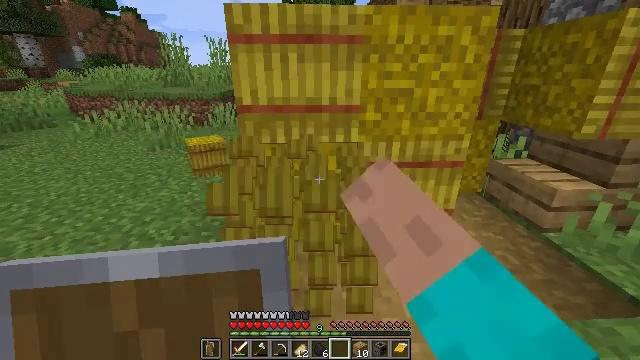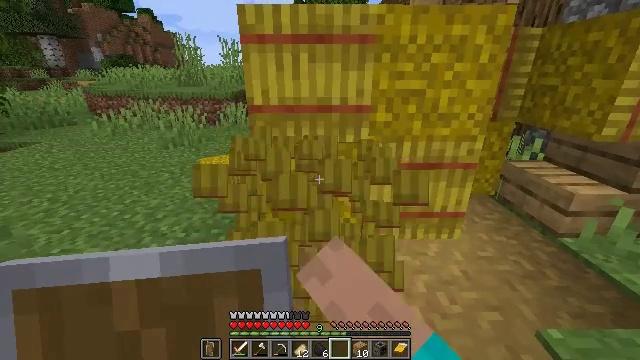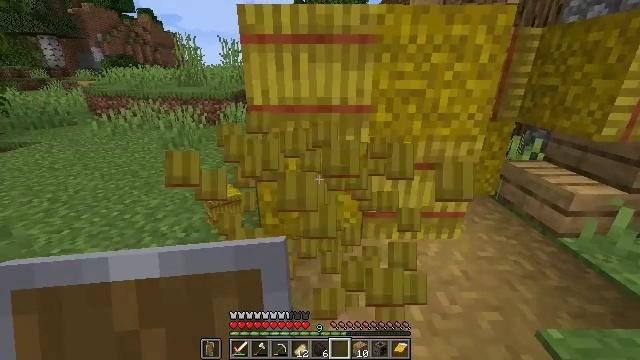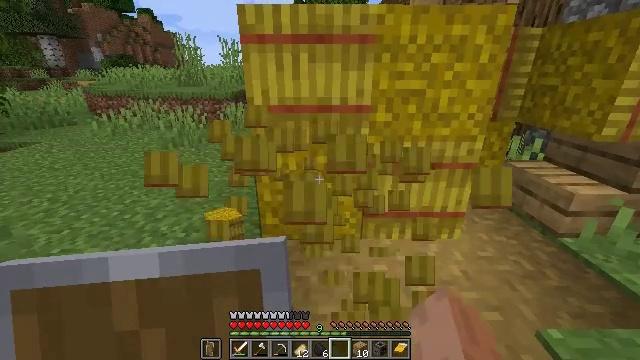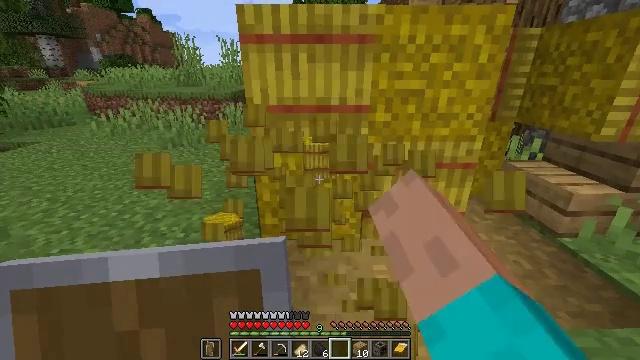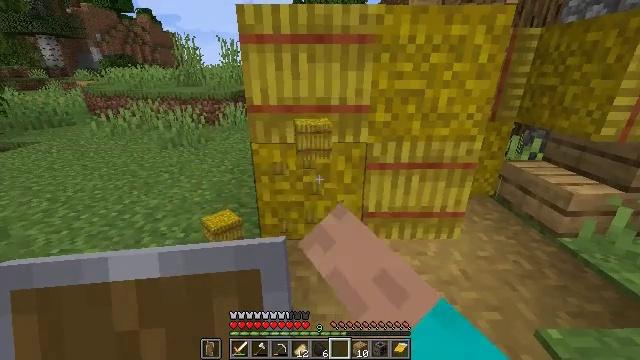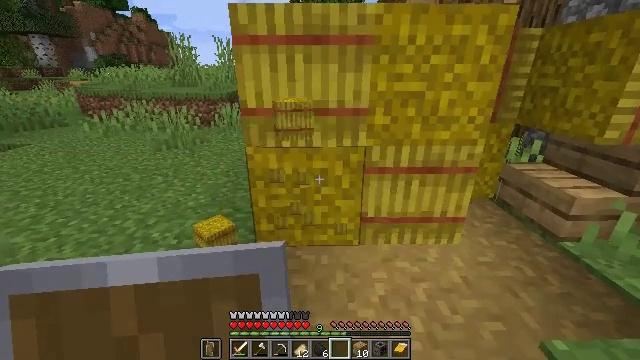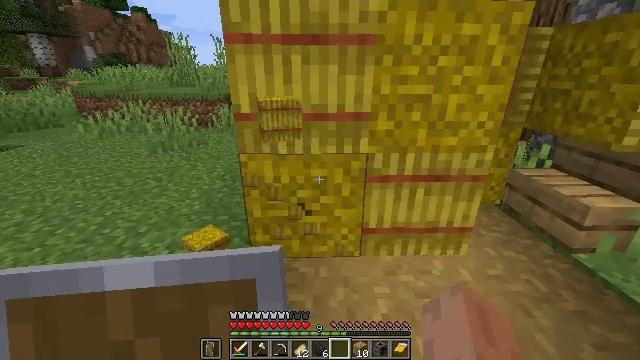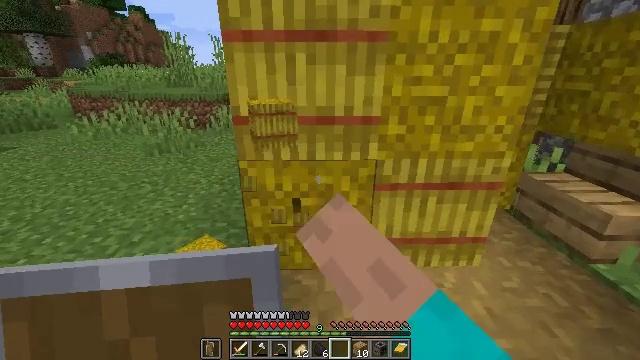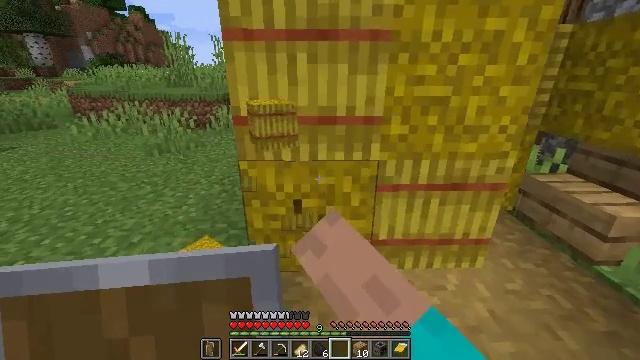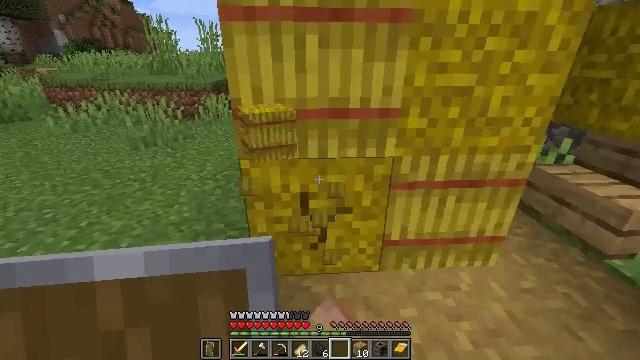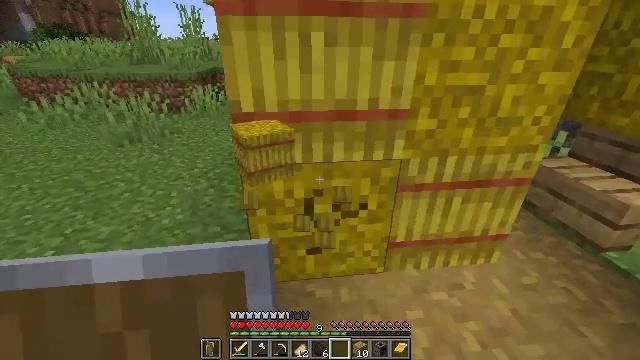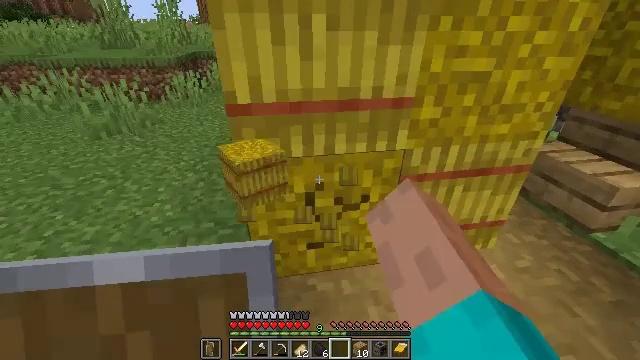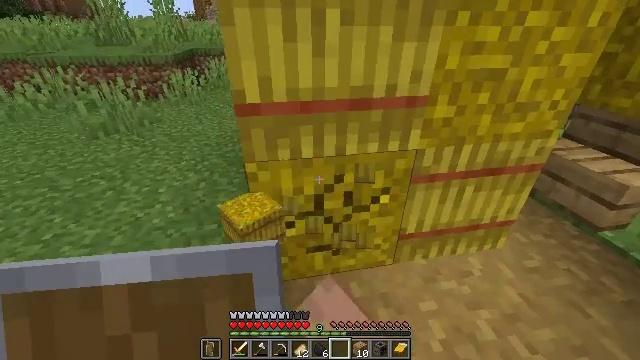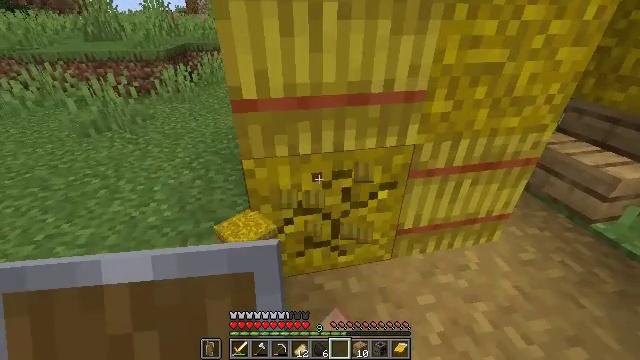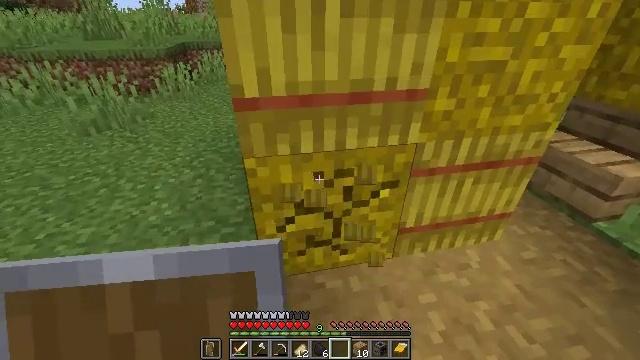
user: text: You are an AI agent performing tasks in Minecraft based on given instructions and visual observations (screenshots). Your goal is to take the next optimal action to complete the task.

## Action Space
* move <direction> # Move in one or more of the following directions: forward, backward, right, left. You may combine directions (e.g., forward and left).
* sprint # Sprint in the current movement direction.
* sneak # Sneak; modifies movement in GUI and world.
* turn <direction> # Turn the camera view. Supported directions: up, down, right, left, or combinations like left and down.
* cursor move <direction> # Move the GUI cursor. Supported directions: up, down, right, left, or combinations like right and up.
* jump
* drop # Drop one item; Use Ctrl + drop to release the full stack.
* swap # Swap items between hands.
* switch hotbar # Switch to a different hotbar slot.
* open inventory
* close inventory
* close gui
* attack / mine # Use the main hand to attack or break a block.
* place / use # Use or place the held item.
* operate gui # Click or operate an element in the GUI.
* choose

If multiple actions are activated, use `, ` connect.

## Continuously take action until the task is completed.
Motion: motion action
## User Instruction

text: Gather hay blocks from the farm.
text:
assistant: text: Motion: turn left, attack / mine
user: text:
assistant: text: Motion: attack / mine
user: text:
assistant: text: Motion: attack / mine
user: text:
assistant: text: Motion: attack / mine
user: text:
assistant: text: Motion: attack / mine
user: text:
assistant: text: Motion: move forward, attack / mine
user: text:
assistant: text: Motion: move forward, attack / mine
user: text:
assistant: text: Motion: move forward and move left, attack / mine
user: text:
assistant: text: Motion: move forward and move left, attack / mine
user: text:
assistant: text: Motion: move forward and move left, turn right and down, attack / mine
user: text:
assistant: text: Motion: turn right and down, attack / mine
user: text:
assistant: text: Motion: turn right and down, attack / mine
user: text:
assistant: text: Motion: attack / mine
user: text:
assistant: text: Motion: turn right, attack / mine
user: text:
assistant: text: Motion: sneak, attack / mine
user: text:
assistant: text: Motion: sneak, attack / mine
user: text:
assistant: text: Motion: sneak, attack / mine
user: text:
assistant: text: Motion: sneak, attack / mine
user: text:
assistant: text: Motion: sneak, attack / mine
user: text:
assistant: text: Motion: sneak, attack / mine
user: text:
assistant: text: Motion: sneak, turn right, attack / mine
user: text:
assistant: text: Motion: sneak, attack / mine
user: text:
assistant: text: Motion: sneak, attack / mine
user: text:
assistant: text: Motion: sneak, attack / mine
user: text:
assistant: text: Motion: sneak, turn right and up, attack / mine
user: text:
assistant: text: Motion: sneak, turn right and up, attack / mine
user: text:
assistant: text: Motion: sneak, turn right and up, attack / mine
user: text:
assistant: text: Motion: move left, sneak, turn right and up, attack / mine
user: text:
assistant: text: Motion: move forward and move left, sneak, turn up, attack / mine
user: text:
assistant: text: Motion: move forward and move left, sneak, attack / mine